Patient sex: F
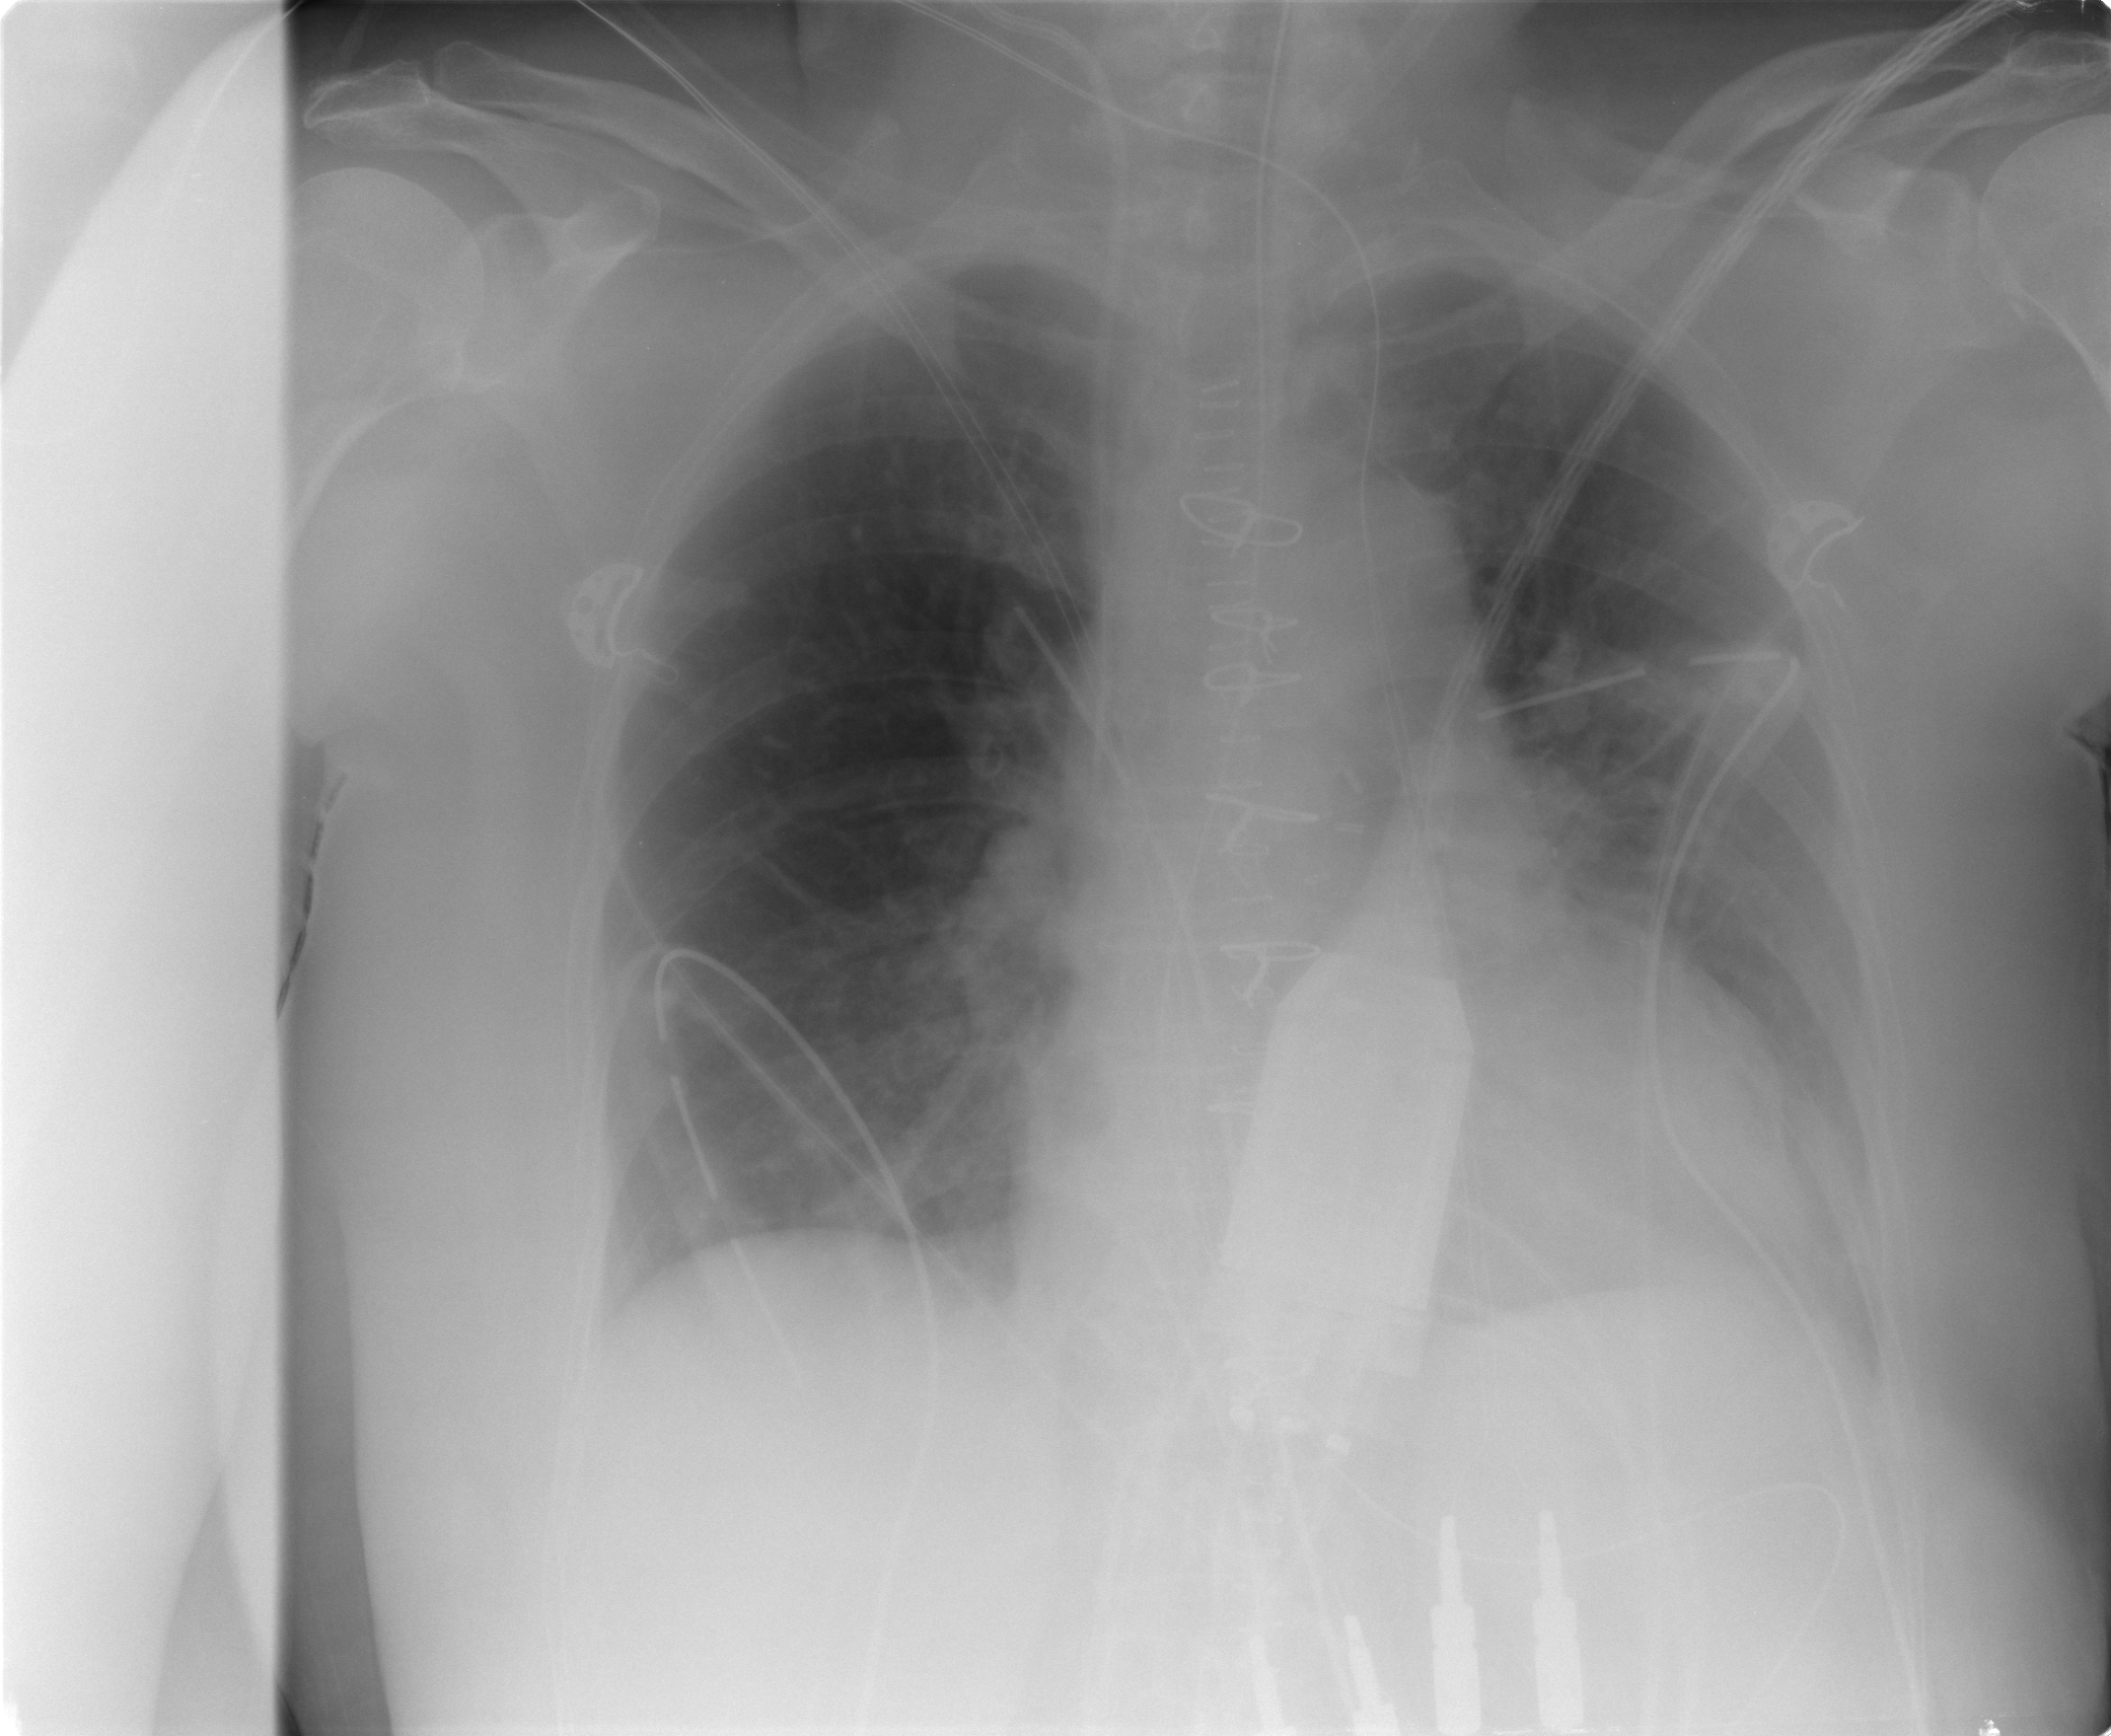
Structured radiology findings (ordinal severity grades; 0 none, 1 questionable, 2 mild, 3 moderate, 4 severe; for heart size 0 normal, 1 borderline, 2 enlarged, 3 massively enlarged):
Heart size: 1
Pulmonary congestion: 2
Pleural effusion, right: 0
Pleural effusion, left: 0
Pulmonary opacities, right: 0
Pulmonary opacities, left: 0
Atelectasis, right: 0
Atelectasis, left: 2